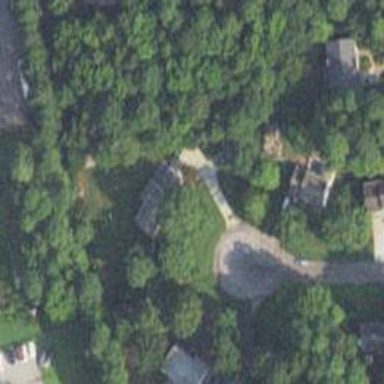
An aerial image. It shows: Driveway leading to service road.